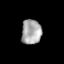
Tissue: lung
Cell type: Others
Senescence score: 0.2342
Nuclear area (px): 491
Mean DAPI intensity: 166.051